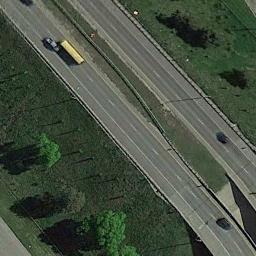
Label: freeway